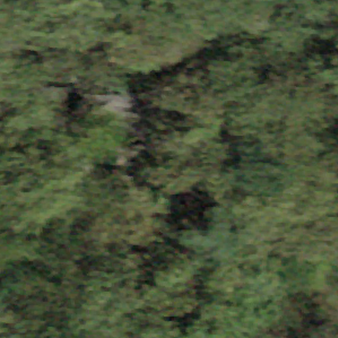
Label: other